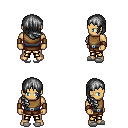
a pixel art fantasy rpg character, male body template, human, tanned skin, leather chest armor, gold greaves, gray right-swept hairstyle, leather bracers, white slippers, four views (front, back, left, right), 2x2 character sprite sheet, small pixel art, hard edges, no anti-aliasing